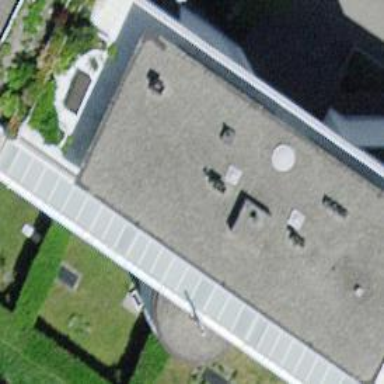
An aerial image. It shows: Building with flat roof.